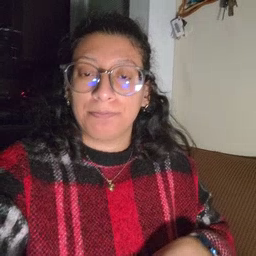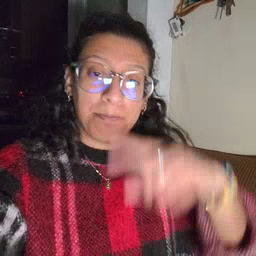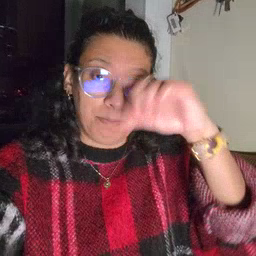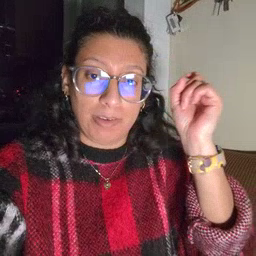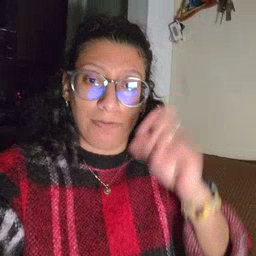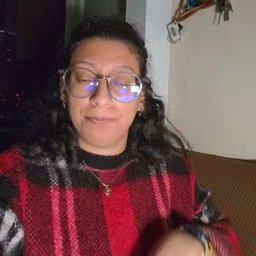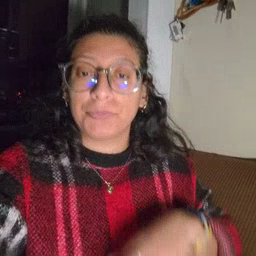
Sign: because